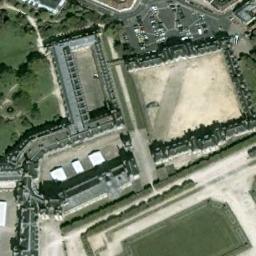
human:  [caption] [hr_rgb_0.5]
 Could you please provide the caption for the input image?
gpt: Many trees of different sizes are beside the palace .

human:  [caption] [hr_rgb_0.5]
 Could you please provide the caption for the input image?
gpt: The palace is on the grass next to some trees .

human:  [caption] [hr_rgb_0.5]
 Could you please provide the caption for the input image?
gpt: The gray palace has some courtyards and a parking lot .

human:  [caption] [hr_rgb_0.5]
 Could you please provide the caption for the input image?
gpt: There are many red palaces here .

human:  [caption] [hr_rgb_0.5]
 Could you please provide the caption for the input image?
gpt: There are some green lawns beside the palace .